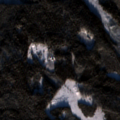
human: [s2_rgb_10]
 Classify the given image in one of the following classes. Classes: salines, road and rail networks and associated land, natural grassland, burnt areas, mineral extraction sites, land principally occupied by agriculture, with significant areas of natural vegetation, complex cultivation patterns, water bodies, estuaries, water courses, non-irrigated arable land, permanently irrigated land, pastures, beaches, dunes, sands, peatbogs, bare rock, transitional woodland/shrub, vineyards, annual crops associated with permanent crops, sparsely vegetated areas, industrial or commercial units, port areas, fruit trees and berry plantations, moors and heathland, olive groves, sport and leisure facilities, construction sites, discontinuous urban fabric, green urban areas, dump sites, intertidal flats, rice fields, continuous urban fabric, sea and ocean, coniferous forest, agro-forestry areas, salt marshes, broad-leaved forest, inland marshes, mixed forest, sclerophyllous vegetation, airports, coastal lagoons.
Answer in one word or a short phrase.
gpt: coniferous forest, mixed forest